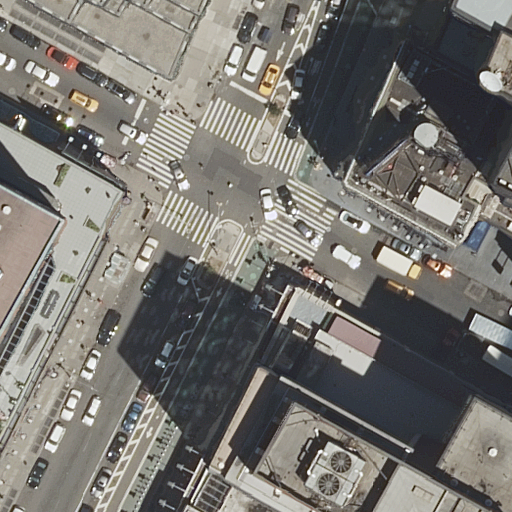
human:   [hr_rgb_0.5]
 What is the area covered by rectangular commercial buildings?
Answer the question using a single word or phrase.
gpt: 626m2

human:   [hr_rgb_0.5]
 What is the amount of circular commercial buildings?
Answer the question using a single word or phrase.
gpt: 0

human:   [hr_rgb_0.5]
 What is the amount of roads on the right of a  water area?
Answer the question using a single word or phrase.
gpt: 0

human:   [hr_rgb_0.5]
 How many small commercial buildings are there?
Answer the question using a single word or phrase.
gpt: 0

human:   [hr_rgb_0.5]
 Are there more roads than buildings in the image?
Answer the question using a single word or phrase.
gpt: no

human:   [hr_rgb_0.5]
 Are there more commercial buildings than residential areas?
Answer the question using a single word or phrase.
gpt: yes

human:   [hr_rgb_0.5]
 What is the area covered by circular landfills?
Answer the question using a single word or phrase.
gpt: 0m2

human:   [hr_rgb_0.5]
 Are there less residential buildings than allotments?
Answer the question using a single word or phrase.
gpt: no

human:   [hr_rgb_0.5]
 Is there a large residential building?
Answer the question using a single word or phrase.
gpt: yes

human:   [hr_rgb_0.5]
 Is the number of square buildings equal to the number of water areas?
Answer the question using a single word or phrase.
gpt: yes

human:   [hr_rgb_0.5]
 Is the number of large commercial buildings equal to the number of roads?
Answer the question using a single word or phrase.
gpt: no

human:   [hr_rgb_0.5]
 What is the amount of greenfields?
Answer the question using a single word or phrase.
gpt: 0

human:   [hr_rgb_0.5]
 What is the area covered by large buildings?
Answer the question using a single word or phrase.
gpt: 5255m2

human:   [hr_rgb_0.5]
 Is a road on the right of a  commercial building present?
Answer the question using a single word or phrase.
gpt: yes

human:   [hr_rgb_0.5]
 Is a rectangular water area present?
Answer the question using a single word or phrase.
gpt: no

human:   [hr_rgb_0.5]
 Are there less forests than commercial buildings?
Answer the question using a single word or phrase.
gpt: yes

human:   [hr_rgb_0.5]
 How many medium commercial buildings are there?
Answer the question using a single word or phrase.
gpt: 0

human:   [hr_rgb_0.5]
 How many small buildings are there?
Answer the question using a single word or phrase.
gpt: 1

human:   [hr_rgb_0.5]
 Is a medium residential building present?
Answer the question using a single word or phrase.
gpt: no

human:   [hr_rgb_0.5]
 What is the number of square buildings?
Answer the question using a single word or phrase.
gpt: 0

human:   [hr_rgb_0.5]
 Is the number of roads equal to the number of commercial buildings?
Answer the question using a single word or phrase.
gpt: no

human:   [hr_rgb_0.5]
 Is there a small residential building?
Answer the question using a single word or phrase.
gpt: yes

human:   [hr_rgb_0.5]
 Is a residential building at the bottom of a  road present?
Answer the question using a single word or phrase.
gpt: yes

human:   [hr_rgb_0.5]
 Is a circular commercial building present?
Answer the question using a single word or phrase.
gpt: no

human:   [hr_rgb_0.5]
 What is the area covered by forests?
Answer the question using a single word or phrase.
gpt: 0m2

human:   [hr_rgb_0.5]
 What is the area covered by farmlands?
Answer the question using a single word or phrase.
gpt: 0m2

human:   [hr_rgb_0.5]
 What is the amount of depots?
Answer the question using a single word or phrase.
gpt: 0

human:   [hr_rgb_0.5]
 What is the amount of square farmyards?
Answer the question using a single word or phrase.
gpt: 0

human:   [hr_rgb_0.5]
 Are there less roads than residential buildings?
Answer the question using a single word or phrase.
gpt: no

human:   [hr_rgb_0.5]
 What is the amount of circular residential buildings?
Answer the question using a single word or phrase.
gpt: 0

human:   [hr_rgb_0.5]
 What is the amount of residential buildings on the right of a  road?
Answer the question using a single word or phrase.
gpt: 2

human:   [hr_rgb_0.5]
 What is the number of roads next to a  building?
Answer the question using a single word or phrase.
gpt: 3

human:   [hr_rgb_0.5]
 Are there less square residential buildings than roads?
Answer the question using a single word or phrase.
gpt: yes

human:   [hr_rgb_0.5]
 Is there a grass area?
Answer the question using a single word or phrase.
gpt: no

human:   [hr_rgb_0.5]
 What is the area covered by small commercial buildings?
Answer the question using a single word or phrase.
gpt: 0m2

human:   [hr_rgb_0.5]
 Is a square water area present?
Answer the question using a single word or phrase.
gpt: no